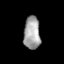
Tissue: prostate
Cell type: T cells
Senescence score: 0.3029
Nuclear area (px): 529
Mean DAPI intensity: 162.087